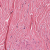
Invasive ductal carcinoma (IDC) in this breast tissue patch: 0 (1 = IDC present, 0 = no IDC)